Interaction volume radius: 10 \u00c5
Interaction volume height: 25 \u00c5
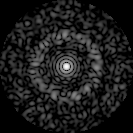
Disorder parameter: 0.8443